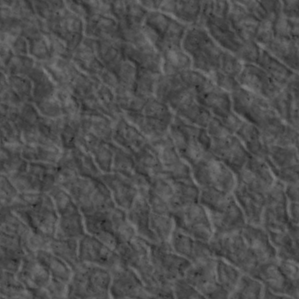
Label: non_frost